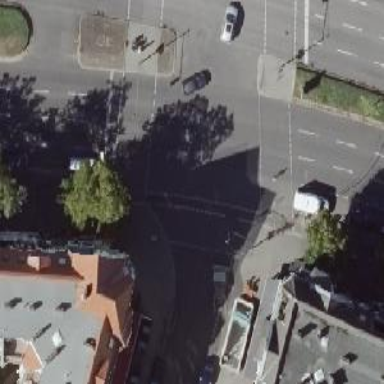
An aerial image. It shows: Asphalt footway with traffic signals crossing. Both the footway and cycleway have asphalt surfaces.